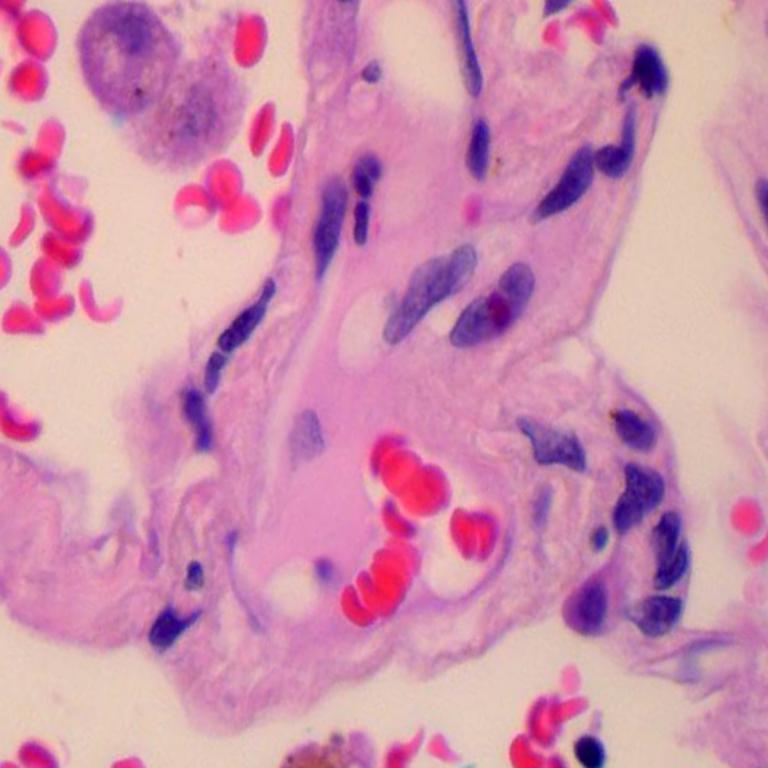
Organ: lung
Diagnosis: benign